Question: I am doing some simple testing of adding CALayer to a UIView. In my main controller class of an iPhone 4 app, I implemented the 'viewDidLoad' method as such:
'''
- (void)viewDidLoad
{
[super viewDidLoad];
NSLog(@"%s", __PRETTY_FUNCTION__);
CALayer* ca = [[CALayer alloc] init];
[ca setBounds:self.view.bounds];
[ca setBackgroundColor:[[UIColor blueColor] CGColor]];
[self.view.layer addSublayer:ca];
}
'''
The blue background only occupy 1/4 of the screen.

I wonder if it is because I did not take retina display into consideration? What is the best practice in this situation?
---
Added these debug messages:
'''
NSLog(@"frame w:%f h:%f", self.view.frame.size.width, self.view.frame.size.height);
NSLog(@"bounds w:%f h:%f", self.view.bounds.size.width, self.view.bounds.size.height);
'''
Output:
'''
frame w:320.000000 h:460.000000
bounds w:320.000000 h:460.000000
'''
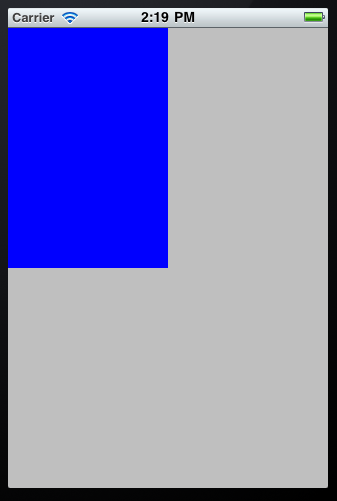
Answer: 'setContentsScale' has no effect
'''
[ca setContentsScale:[[UIScreen mainScreen] scale]];
'''
However, if I use
'''
[ca setFrame:self.view.bounds];
'''
it works.